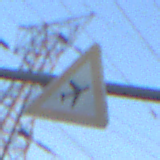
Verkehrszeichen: FlugbetriebLinks
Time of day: Dawn
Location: Outdoor (Nature)
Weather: Clear
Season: NotSpecified
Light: Natural